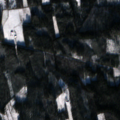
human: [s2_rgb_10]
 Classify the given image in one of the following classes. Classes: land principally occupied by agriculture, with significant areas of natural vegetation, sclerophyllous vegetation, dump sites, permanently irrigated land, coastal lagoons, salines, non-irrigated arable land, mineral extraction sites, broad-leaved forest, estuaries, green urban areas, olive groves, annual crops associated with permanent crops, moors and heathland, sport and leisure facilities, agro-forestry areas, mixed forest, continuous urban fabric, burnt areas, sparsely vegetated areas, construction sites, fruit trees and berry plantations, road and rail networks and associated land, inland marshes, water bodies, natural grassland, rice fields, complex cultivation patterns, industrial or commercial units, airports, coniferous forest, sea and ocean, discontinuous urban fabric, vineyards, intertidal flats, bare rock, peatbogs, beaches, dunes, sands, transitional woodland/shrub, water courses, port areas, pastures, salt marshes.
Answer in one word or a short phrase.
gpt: coniferous forest, mixed forest, transitional woodland/shrub